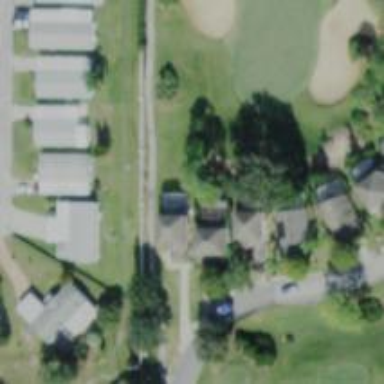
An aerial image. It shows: Path used for both walking and golf.